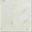
Piece: xx